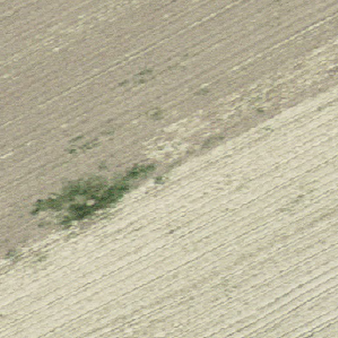
Label: other